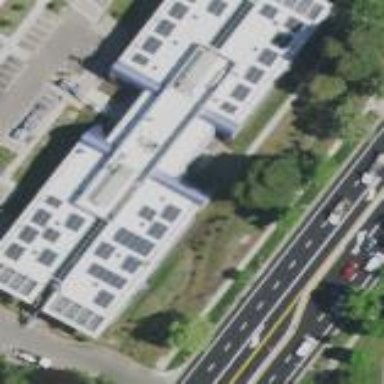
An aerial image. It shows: Commercial building.